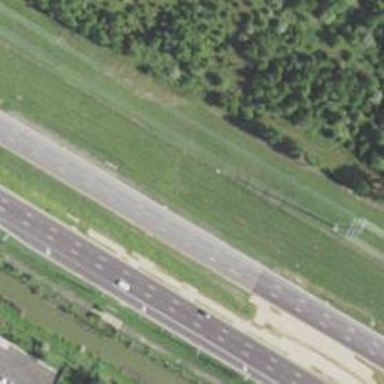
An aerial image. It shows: Expressway with asphalt surface classified as trunk highway.